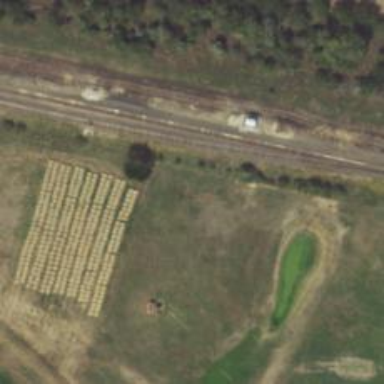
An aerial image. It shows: Railway siding for service.